Field crop: maize
Growth stage: 2
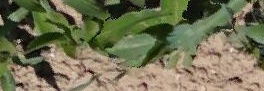
Species: maize